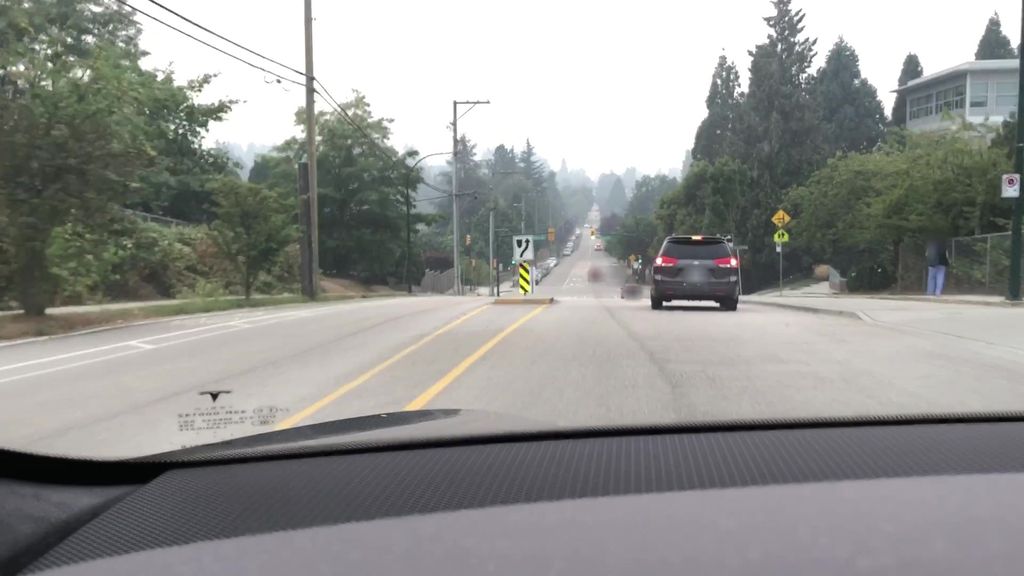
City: vancouver